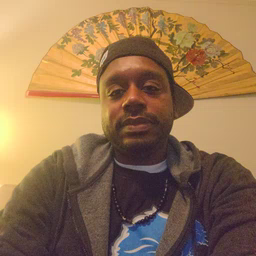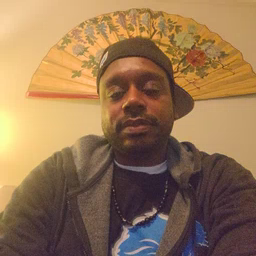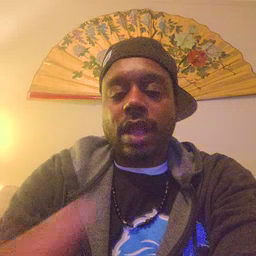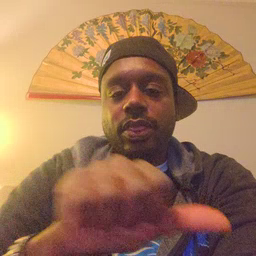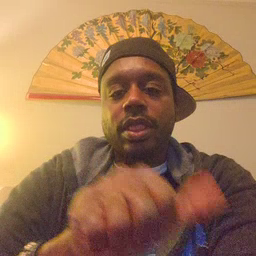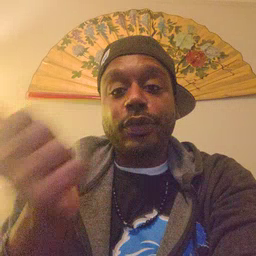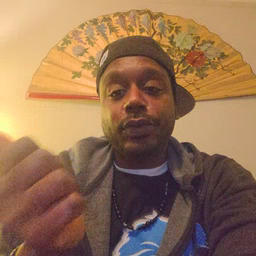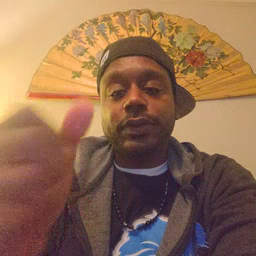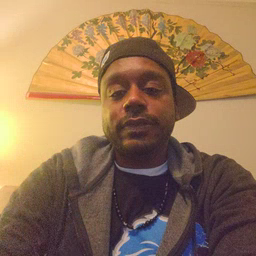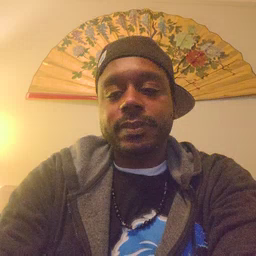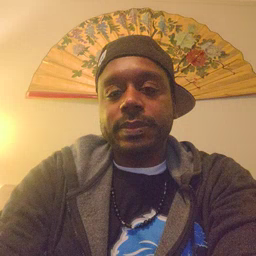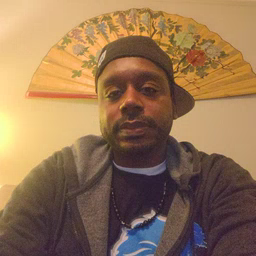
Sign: another